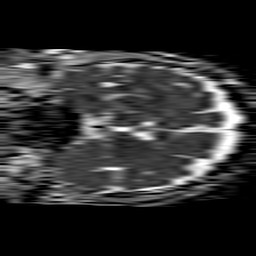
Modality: ADC
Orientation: coronal
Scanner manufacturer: philips
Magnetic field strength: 1.5 T
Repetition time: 4.6 s
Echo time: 0.08631 s